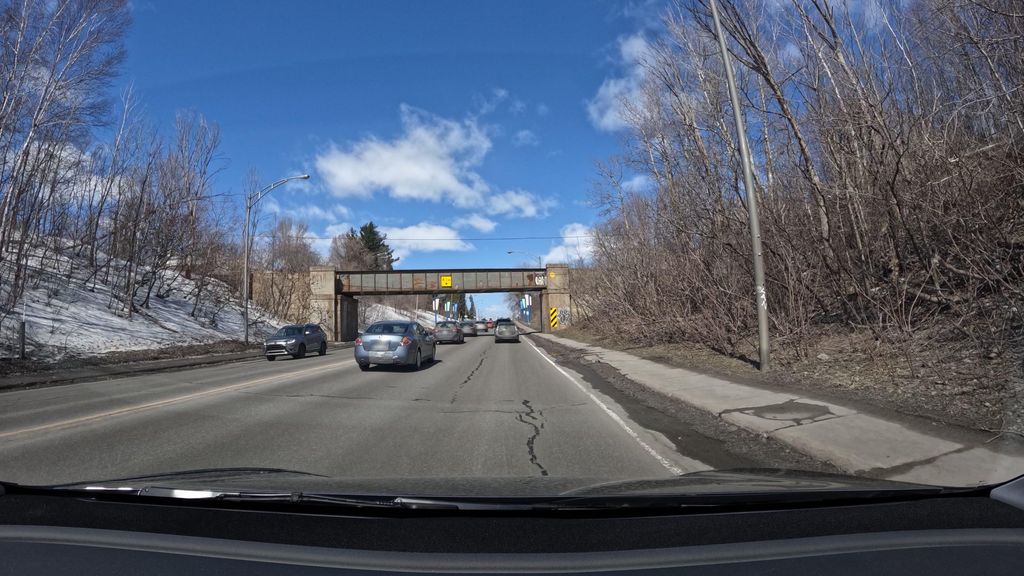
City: montreal